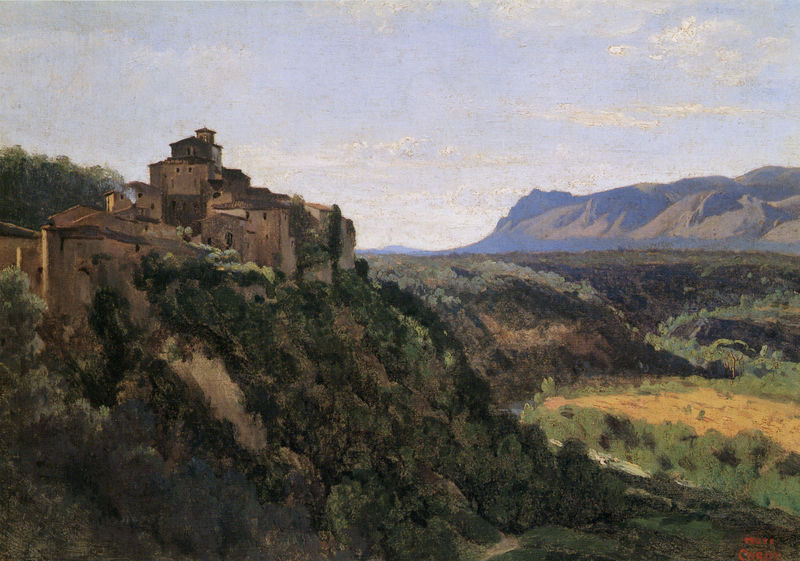
Titel: Papigno, Juli-September 1826
Künstler: Jean Baptiste Camille Corot
Institution: Privatbesitz
Schlagwörter: baum, berg, blau, dunkel, felsen, gemälde, himmel, schatten, wasser, weiß, wolken, bäume, fluss, gelb, grün, impressionismus, landschaft, ocker, stadt, braun, fenster, grau, hell, hintergrund, licht, schwarz, vordergrund, blick, dach, gras, haus, rot, weg, wiese, wolke, beige, malerei, architektur, stein, weit, bild, signatur, ebene, feld, felder, ferne, horizont, häuser, hügel, morgen, natur, weite, busch, büsche, gebüsch, kirche, rauch, sonne, pflanze, pflanzen, tal, wald, anhöhe, schornstein, hellblau, landschft, spanien, sommer, italien, ort, süden, warm, berge, fels, gebirge, hang, dorf, dächer, mauer, dunst, hügle, schlucht, steil, herbst, idylle, woken, hoch, menschenleer, befestigung, klippe, oben, ortschaft, burg, festung, villa, bewachsen, hügelig, arkadien, mediterran, gebirgskette, anhühe, bur, umbrien, unwegig, toskana, ken, hauser, burgmauer, burgfried, horizonmt, lannd